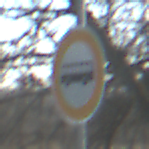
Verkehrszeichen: VerbotKraftomnibusse
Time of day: MorningAfternoon
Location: Outdoor (Nature)
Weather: Clear
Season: NotSpecified
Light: Natural